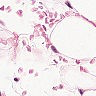
Metastatic tissue present: no